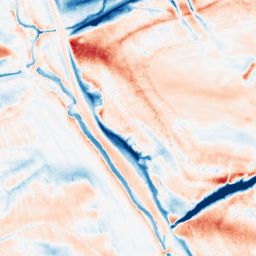
Category: classical
Decomposition family: gaussian_anisotropic
Decomposition parameters: sigma_x: 2
sigma_y: 10
Upsampling method: regularized
Upsampling parameters: scale: 4
lambda_reg: 0.01
Upsampling scale: 4